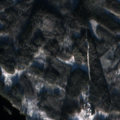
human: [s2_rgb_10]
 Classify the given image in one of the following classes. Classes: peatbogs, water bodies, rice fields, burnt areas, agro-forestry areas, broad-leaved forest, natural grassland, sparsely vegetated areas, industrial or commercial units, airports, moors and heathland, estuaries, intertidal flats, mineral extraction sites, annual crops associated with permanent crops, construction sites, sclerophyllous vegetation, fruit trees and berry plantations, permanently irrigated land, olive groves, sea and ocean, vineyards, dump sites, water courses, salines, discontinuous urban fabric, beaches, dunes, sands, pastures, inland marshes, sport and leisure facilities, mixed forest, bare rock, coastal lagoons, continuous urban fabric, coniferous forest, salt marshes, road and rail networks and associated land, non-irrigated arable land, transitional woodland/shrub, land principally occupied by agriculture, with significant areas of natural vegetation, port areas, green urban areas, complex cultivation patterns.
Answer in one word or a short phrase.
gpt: land principally occupied by agriculture, with significant areas of natural vegetation, coniferous forest, mixed forest, transitional woodland/shrub, water bodies